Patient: sex M, age 67
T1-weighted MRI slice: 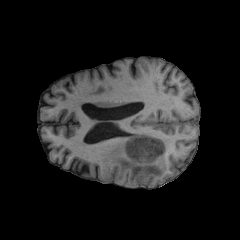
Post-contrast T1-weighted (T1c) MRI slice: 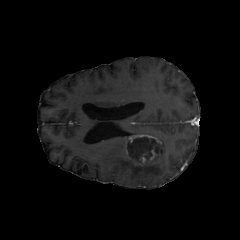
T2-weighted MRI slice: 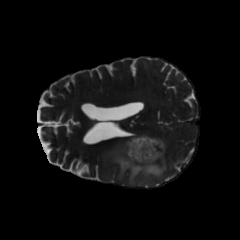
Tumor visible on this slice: yes
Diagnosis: Glioblastoma, IDH-wildtype
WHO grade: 4